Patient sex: M
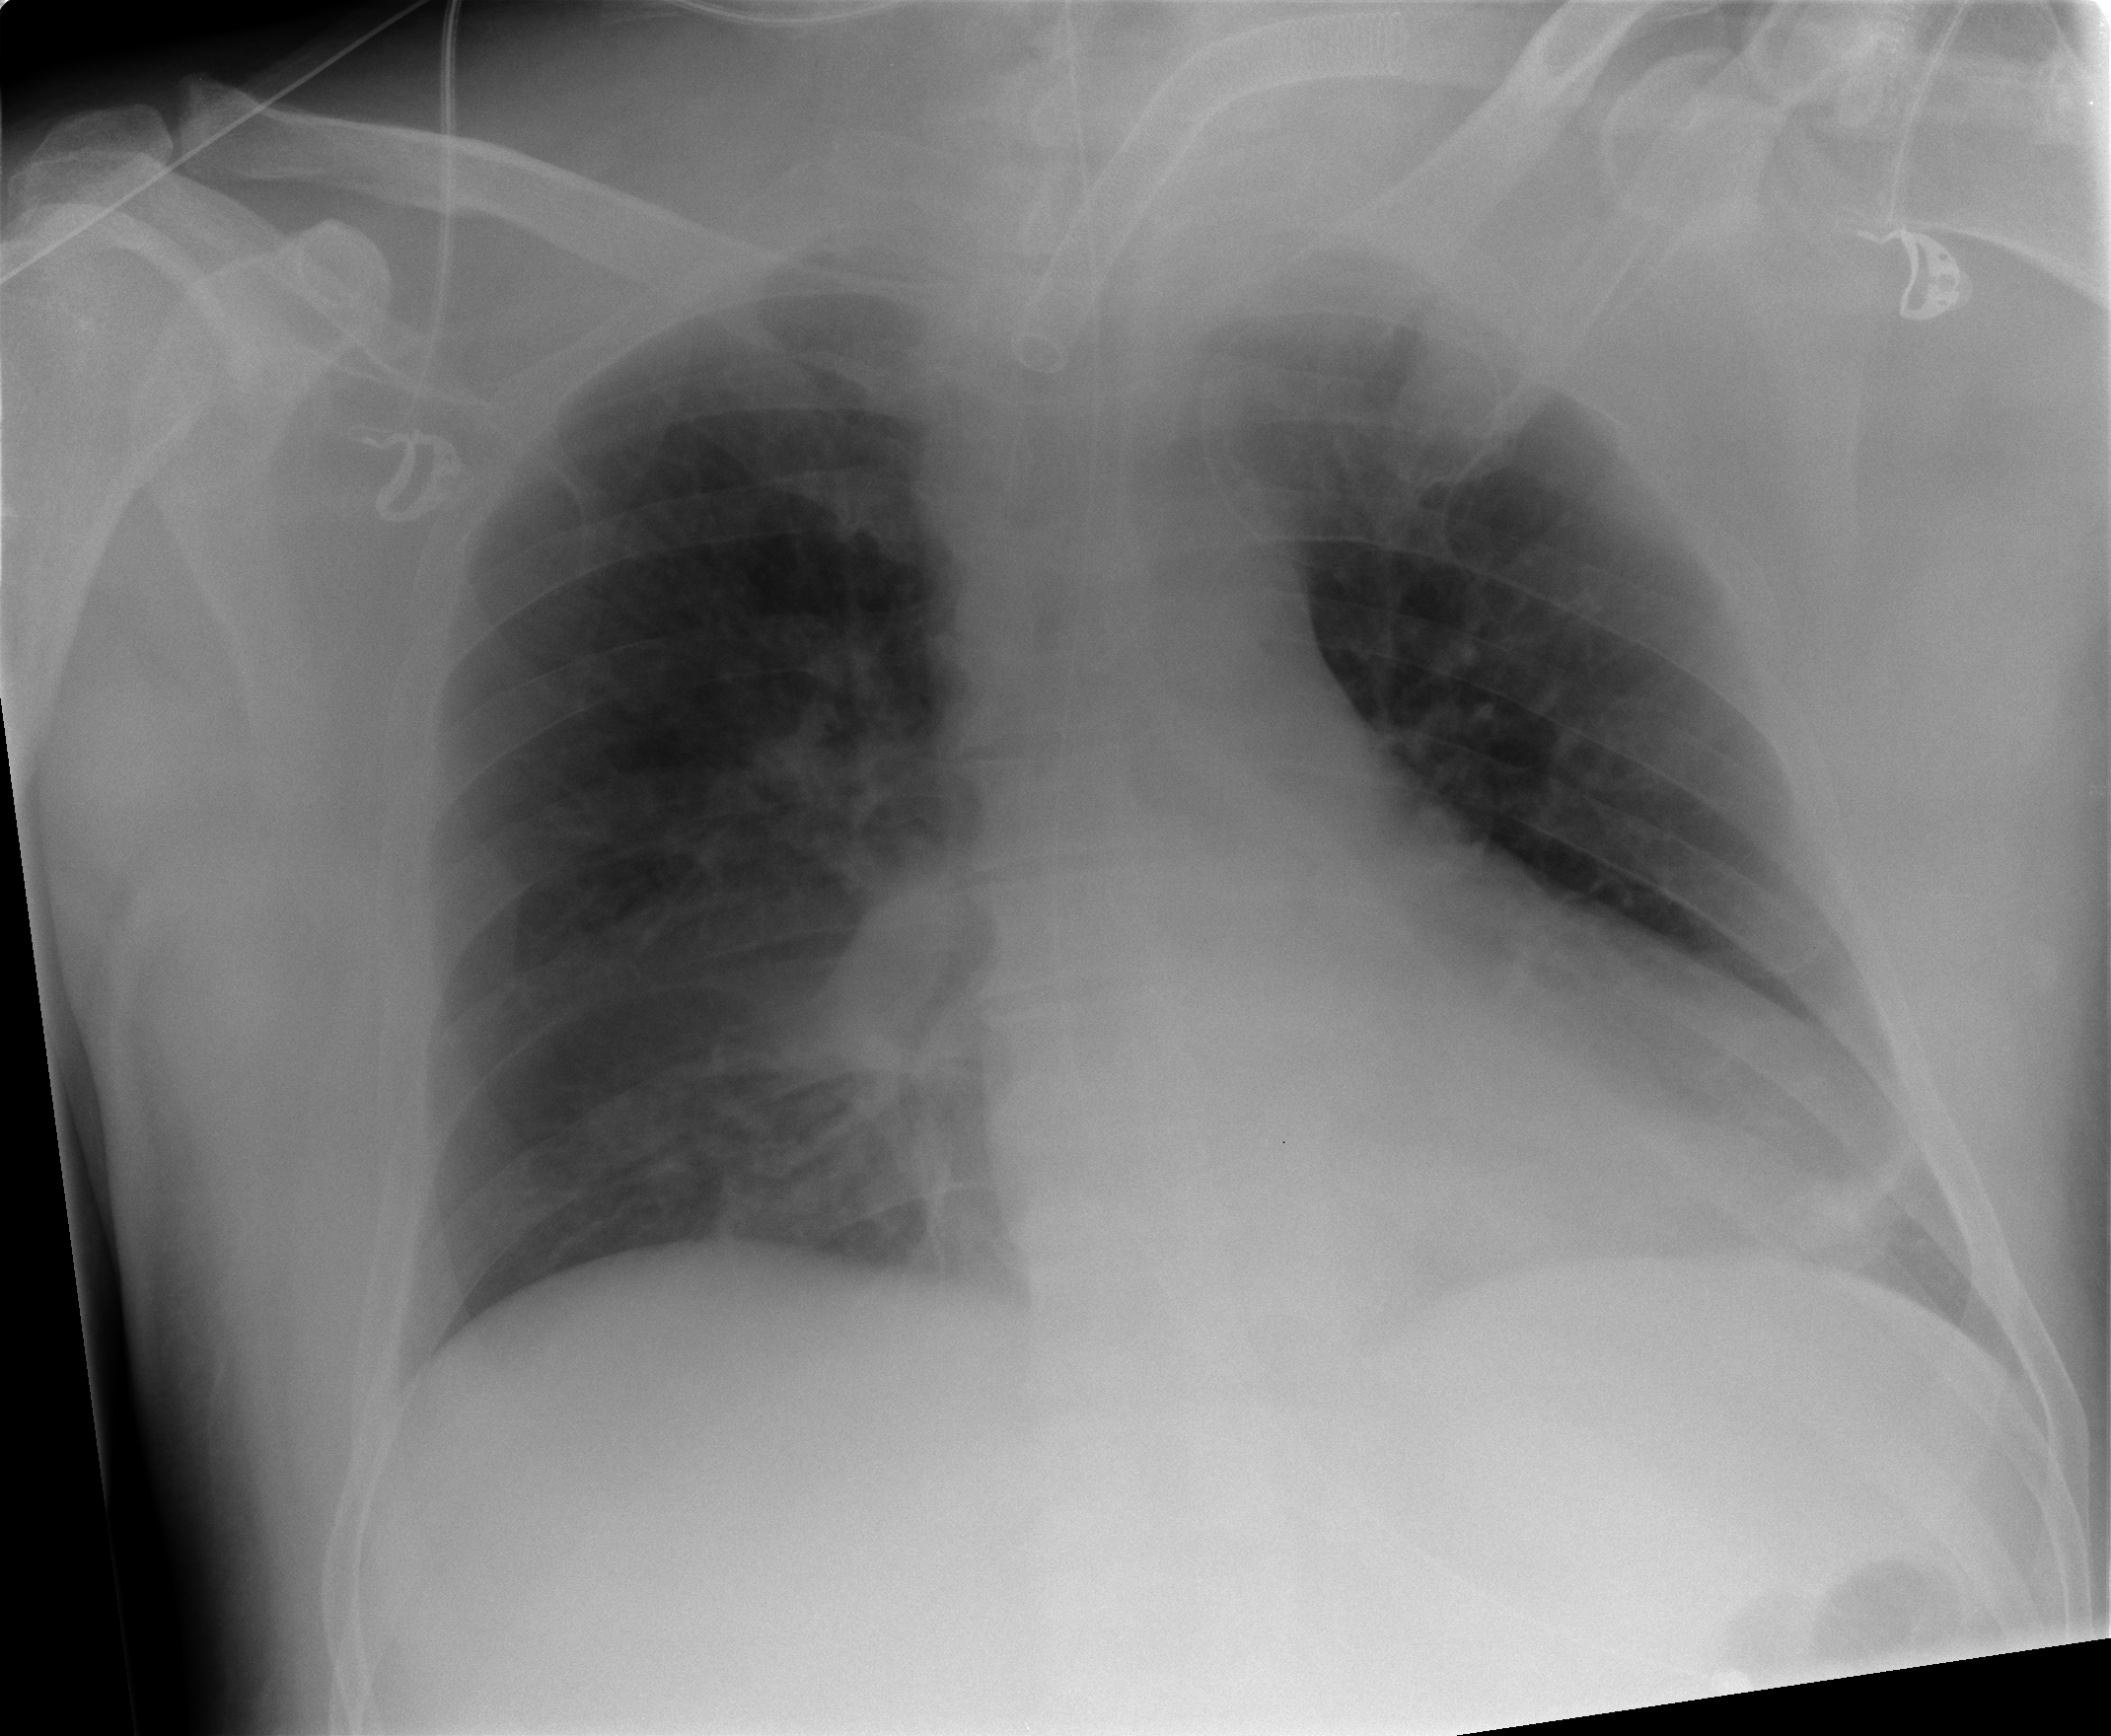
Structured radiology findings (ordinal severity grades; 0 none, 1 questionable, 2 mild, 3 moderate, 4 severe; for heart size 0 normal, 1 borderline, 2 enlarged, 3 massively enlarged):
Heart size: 2
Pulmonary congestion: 0
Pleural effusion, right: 0
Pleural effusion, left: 0
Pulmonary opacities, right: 2
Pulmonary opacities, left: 0
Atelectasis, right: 2
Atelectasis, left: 2